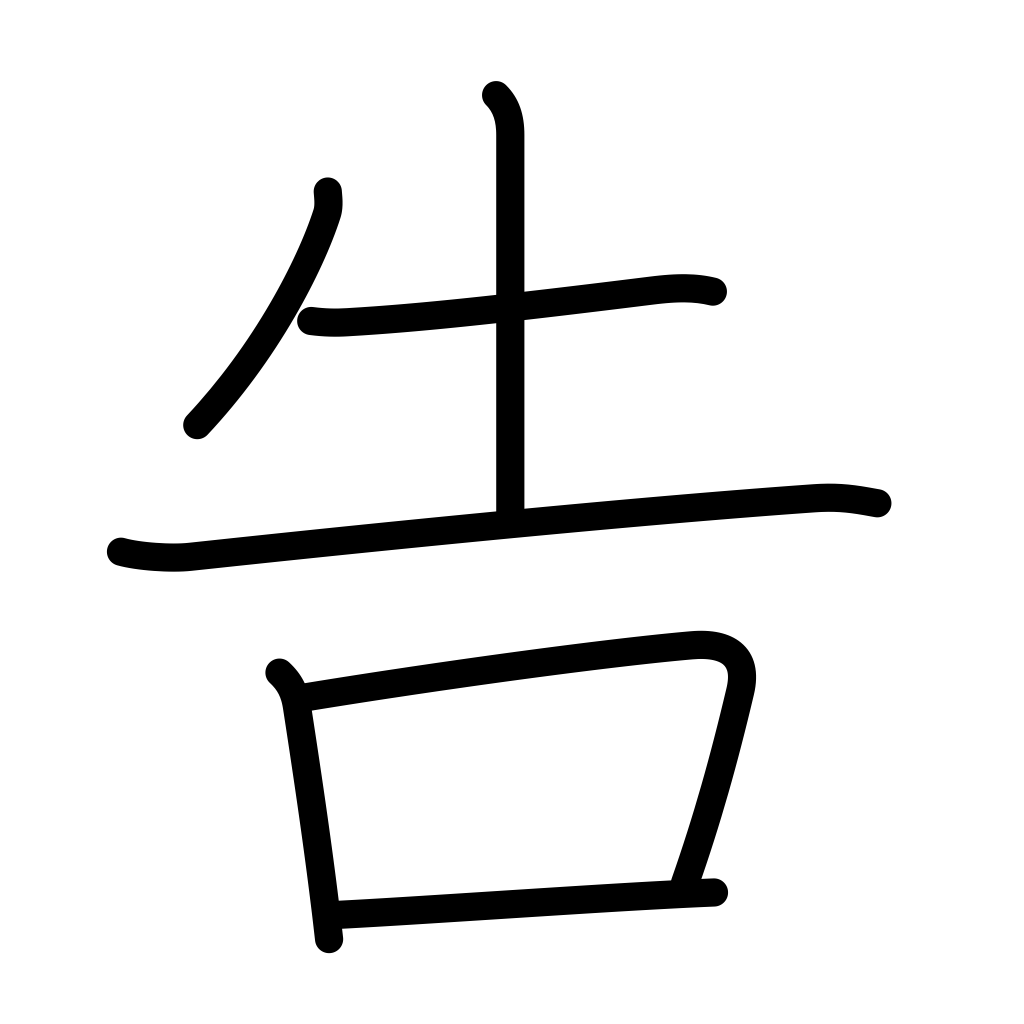
Meaning: revelation, tell, inform, announce